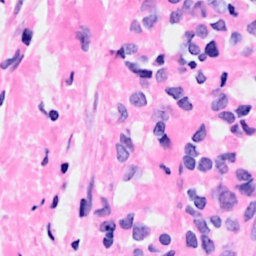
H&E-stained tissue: Breast